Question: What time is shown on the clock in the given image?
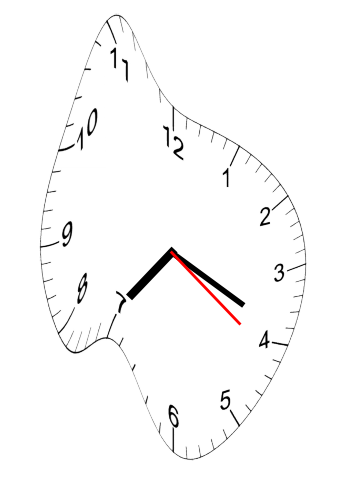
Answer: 07:19:21